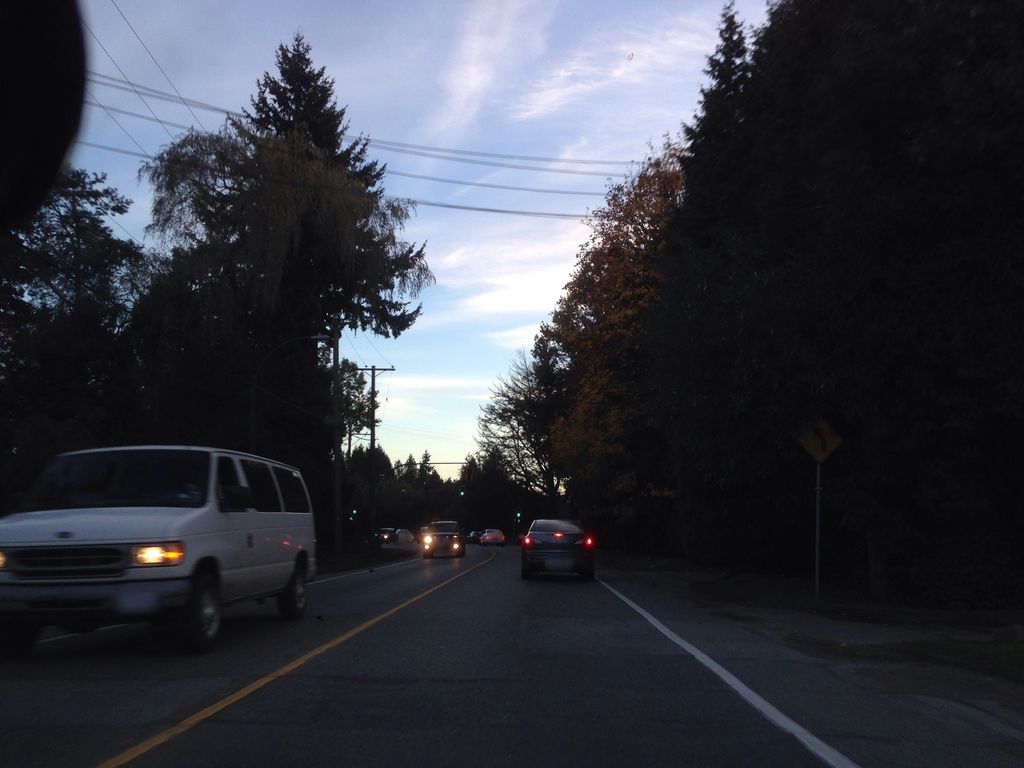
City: vancouver